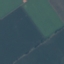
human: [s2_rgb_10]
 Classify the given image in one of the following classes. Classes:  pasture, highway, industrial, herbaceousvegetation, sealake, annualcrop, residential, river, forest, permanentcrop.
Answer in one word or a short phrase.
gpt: AnnualCrop